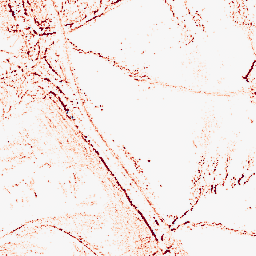
Category: morphological
Decomposition family: morphological_square
Decomposition parameters: operation: opening
size: 3
Upsampling method: quartic
Upsampling parameters: scale: 2
Upsampling scale: 2